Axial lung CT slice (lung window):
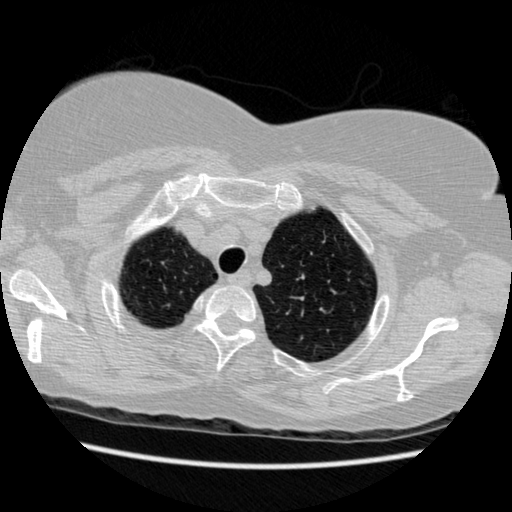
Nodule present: no